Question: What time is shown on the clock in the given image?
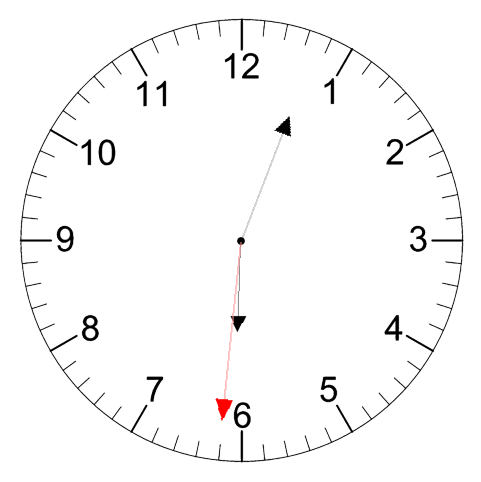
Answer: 06:03:31